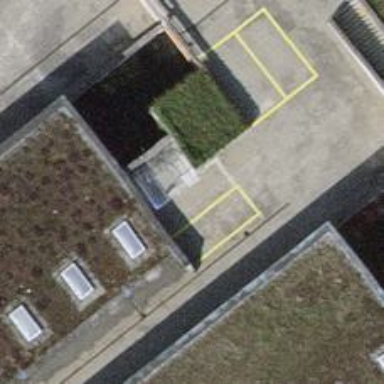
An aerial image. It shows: Bicycle parking area with wall loops for securing bikes.